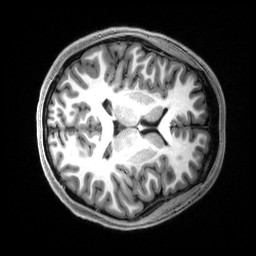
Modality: T1w
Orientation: axial
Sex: female
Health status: healthy
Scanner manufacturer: siemens
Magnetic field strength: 3 T
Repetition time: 2.5 s
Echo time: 0.00222 s